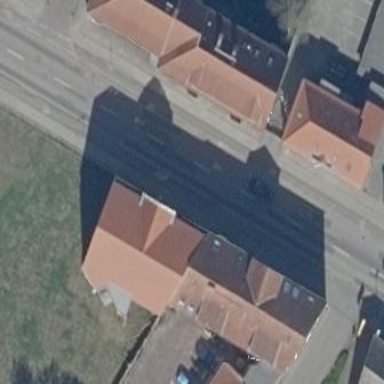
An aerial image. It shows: Dome-shaped roof on apartment building.